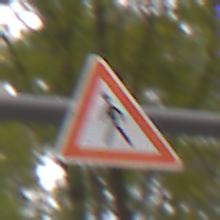
Verkehrszeichen: FussgaengerRechts
Umgebung: Outdoor, Nature
Tageszeit: Midday
Wetter: Overcast
Licht: Natural
Jahreszeit: NotSpecified
Kontrast: LowContrast